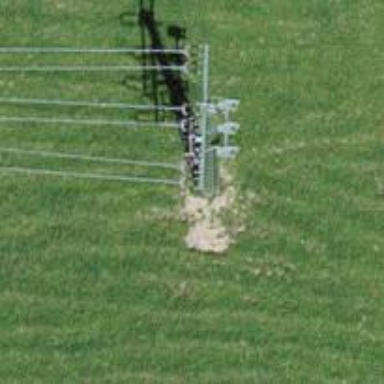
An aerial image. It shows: Power pole.